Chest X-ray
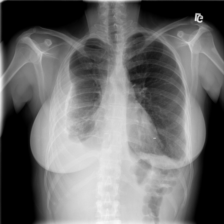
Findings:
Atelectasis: negative
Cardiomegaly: negative
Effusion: positive
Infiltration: negative
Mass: negative
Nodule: negative
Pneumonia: negative
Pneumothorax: negative
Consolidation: negative
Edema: negative
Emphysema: negative
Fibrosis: negative
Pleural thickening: negative
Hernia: negative